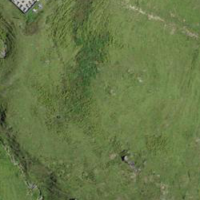
EUNIS habitat code: 26
Species observed at this site:
Kalmia procumbens
Lotus corniculatus